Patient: sex F, age 77
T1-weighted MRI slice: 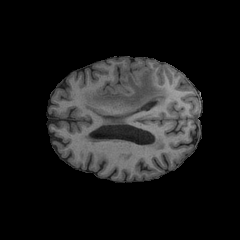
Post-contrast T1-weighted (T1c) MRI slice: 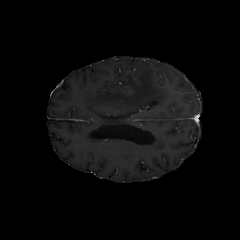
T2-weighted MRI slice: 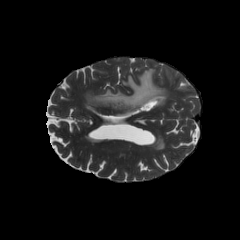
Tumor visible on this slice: yes
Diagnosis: Glioblastoma, IDH-wildtype
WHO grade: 4